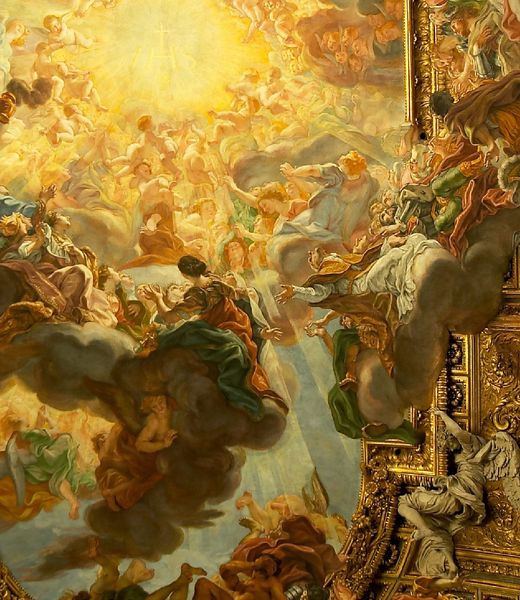
Titel: Deckengemälde “Anbetung des Namens Jesu” in Il Gesù in Rom
Künstler: Giovanni Battista Gaulli
Standort: Rom, Il Gesù (EU - I - Latium)
Schlagwörter: flügel, gemälde, gott, himmel, umhang, wolken, frauen, gelb, grün, menschen, licht, männer, rot, schloss, wolke, malerei, ornament, barock, falten, rahmen, kirche, sonne, gold, decke, personen, fliegen, pferd, engel, skulptur, figuren, stuck, paradies, gewölbe, lichtstrahl, kreuz, religion, strahlen, wesen, fresken, umhänge, himel, heilige, fresko, putten, himmelfahrt, sone, deckenmalerei, apotheose, freske, himmlisch, gewöbe, glori